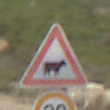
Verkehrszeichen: ViehtriebLinks
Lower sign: Geschwindigkeit30
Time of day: Midday
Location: Outdoor (Nature)
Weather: Overcast
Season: NotSpecified
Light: Natural